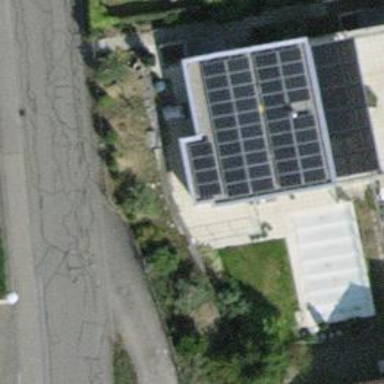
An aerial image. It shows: Solar photovoltaic panel generator.